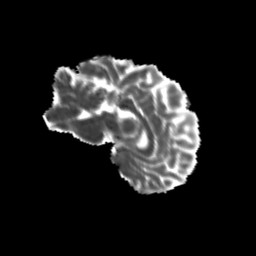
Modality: MD
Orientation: sagittal
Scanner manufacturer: siemens
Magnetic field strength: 3 T
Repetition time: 9.2 s
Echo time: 0.084 s